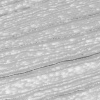
Atmospheric dust classification: not_dusty